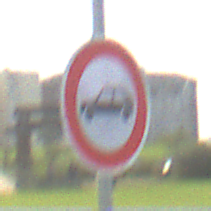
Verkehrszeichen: VerbotPersonenkraftwagen
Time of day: MorningAfternoon
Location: Outdoor (Suburban)
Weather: PartlyCloudy
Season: NotSpecified
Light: Natural